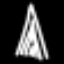
Label: The Eiffel Tower